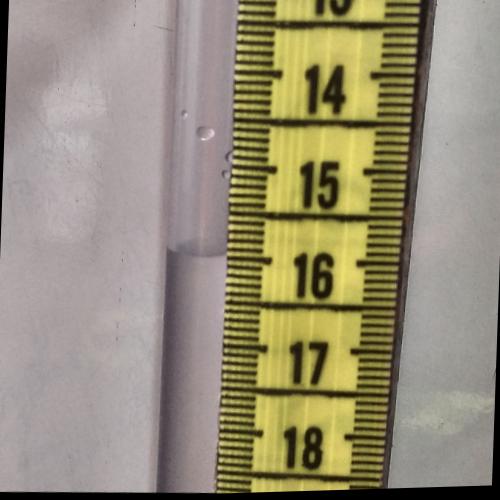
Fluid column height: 16.0 cm